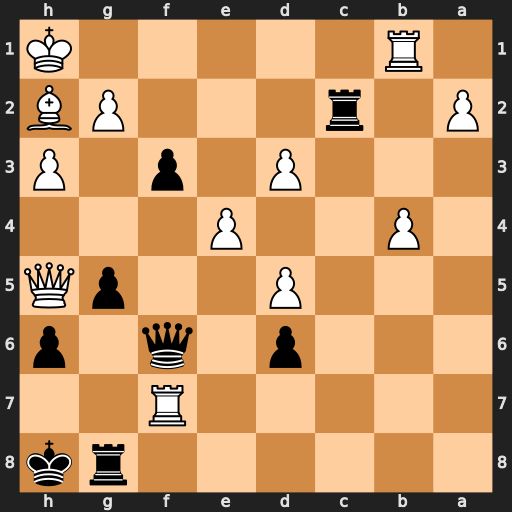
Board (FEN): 6rk/5R2/3p1q1p/3P2pQ/1P2P3/3P1p1P/P1r3PB/1R5K
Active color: b
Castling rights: -
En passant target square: -
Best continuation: fxg2+ Kg1 Qd4+ Rf2 Qxf2#